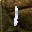
Label: 1